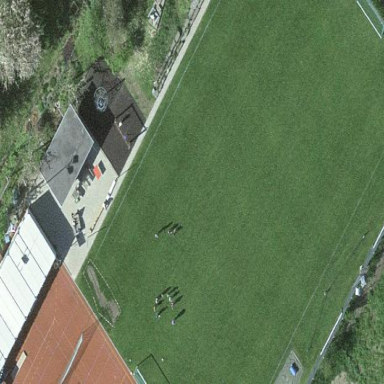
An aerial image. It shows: Soccer pitch for leisureland activities.